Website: home-depot
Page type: newsletter-management
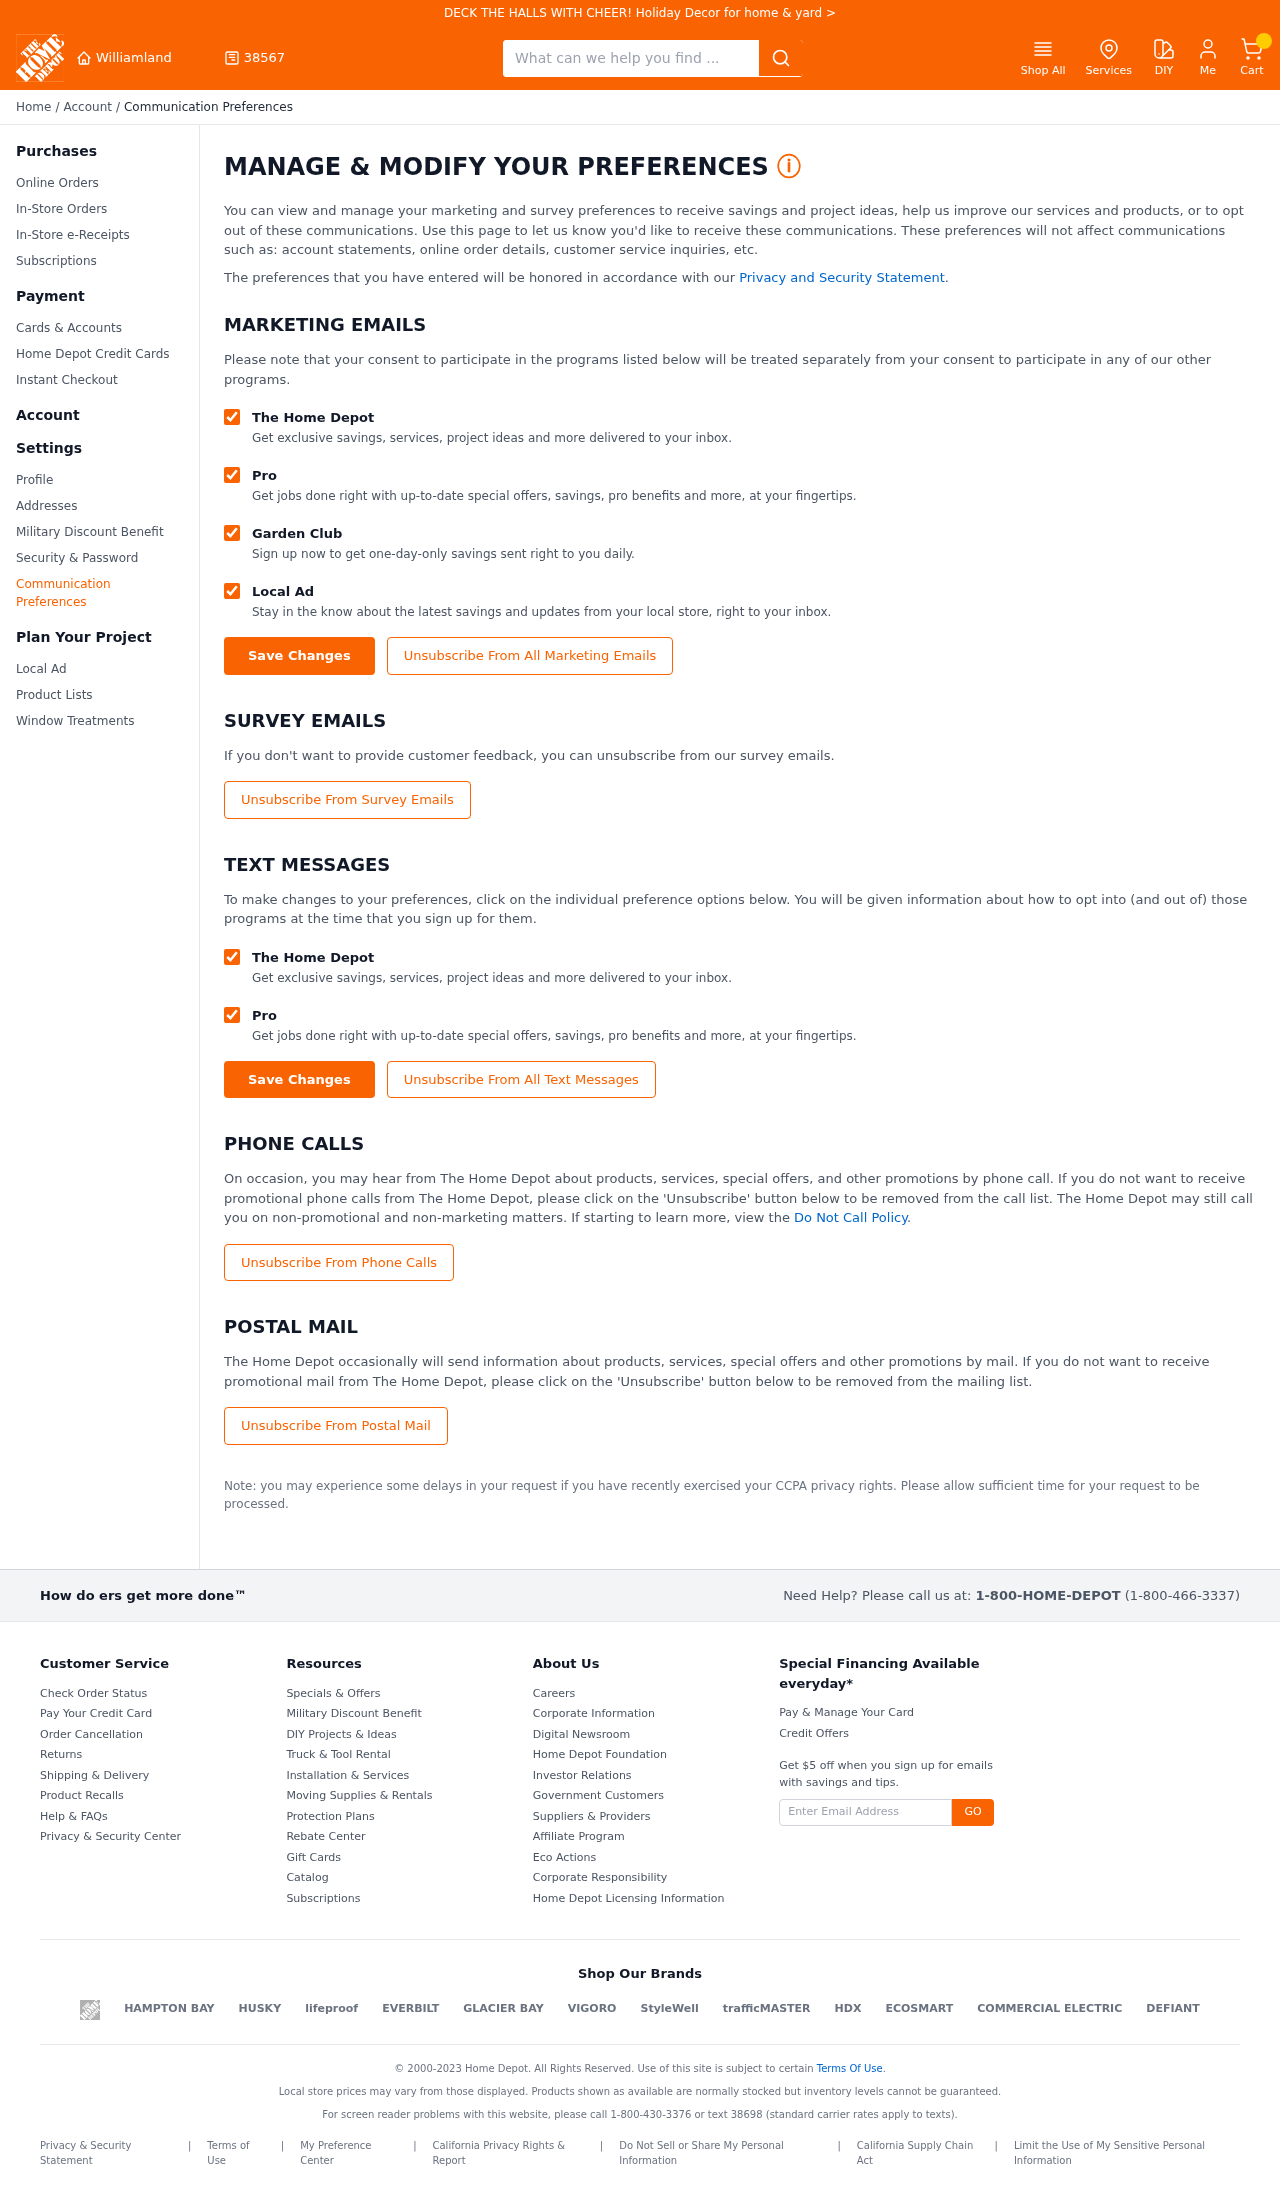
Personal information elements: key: PII_CITY
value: Williamland
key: PII_POSTCODE
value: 38567
Search elements: key: HEADER_SEARCH
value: What can we help you find ...